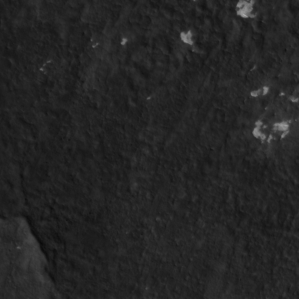
Label: non_frost